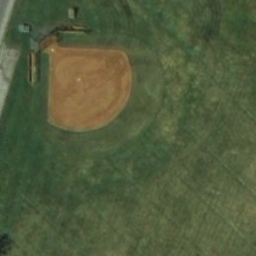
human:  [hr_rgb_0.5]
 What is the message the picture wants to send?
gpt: baseball diamond